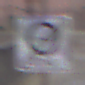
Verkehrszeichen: EndeUmweltzone
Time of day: Midday
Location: Outdoor (Urban)
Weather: Overcast
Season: NotSpecified
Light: Natural